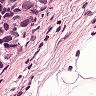
Metastatic tissue present: yes